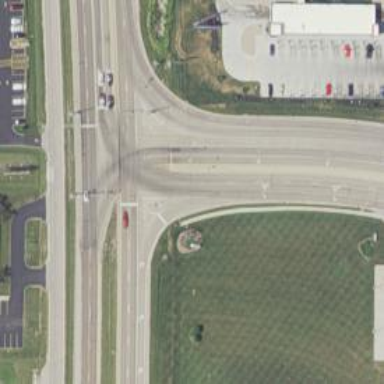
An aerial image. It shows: Road marking featuring gore chevron.